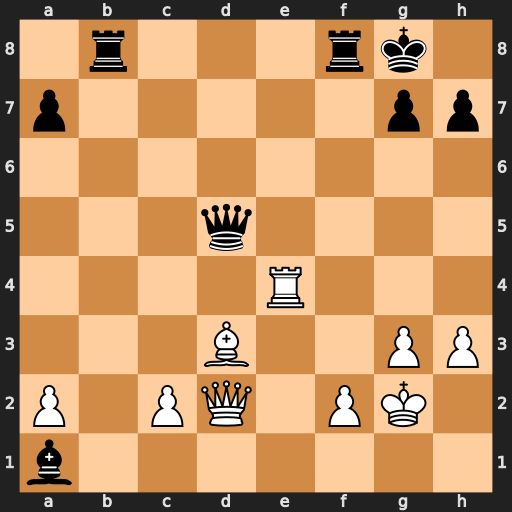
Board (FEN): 1r3rk1/p5pp/8/3q4/4R3/3B2PP/P1PQ1PK1/b7
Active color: w
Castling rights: -
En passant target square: -
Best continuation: Bc4 Qxc4 Rxc4